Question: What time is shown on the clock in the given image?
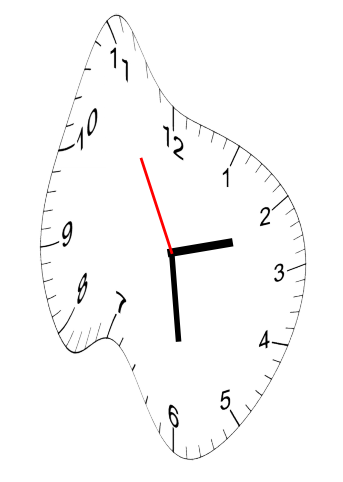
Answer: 02:28:55